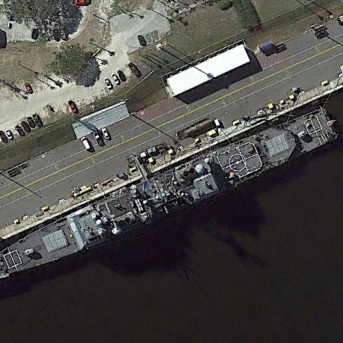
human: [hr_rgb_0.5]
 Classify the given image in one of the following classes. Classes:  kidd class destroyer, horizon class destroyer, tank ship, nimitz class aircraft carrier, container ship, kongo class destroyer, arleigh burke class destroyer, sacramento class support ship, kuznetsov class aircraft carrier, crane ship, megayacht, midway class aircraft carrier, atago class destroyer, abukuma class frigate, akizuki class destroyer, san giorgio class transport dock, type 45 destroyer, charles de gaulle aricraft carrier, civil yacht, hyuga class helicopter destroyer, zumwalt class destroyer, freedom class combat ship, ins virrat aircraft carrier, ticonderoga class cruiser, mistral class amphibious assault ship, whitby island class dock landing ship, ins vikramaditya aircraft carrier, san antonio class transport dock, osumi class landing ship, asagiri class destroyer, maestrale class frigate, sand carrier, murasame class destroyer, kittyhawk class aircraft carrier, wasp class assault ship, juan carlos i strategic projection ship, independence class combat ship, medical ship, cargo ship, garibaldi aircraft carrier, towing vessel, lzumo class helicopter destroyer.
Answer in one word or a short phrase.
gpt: Ticonderoga class cruiser